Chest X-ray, AP view. Patient: 65 years old, sex F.
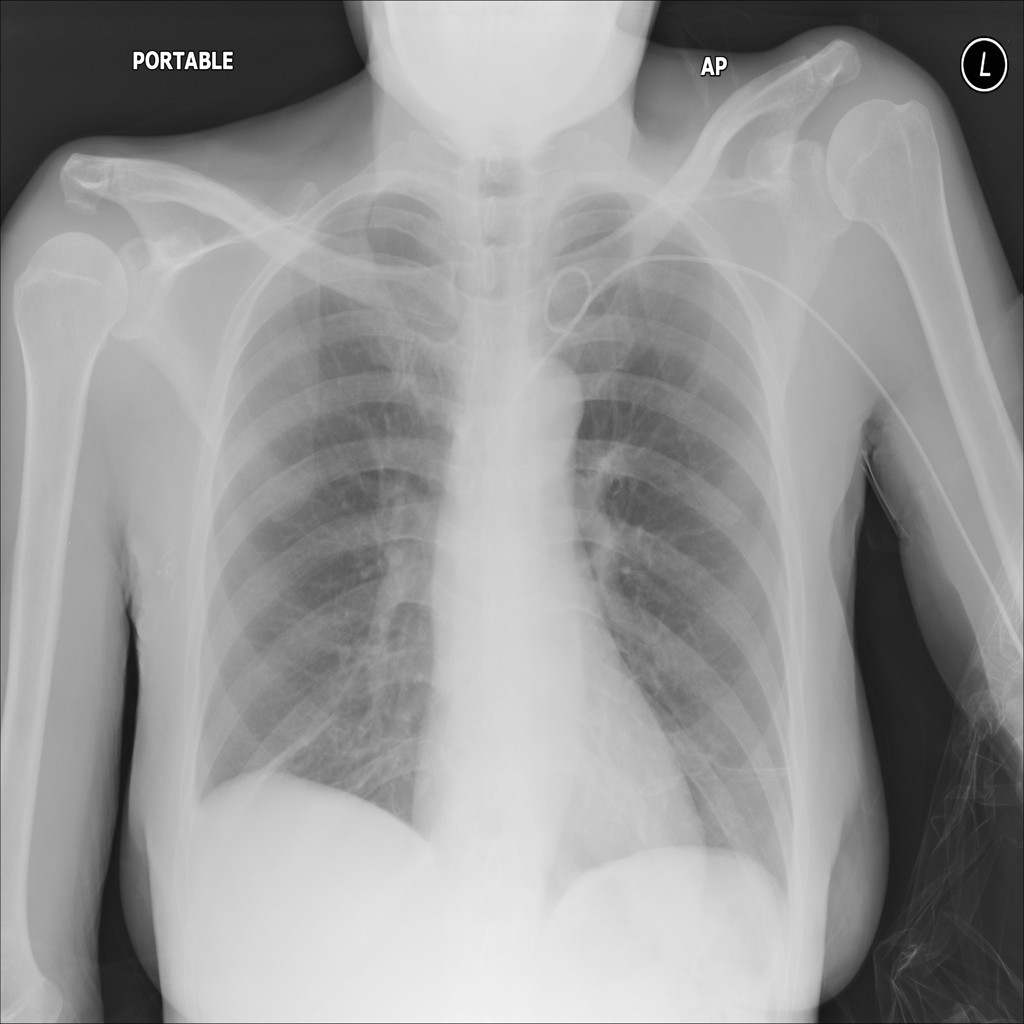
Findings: Atelectasis